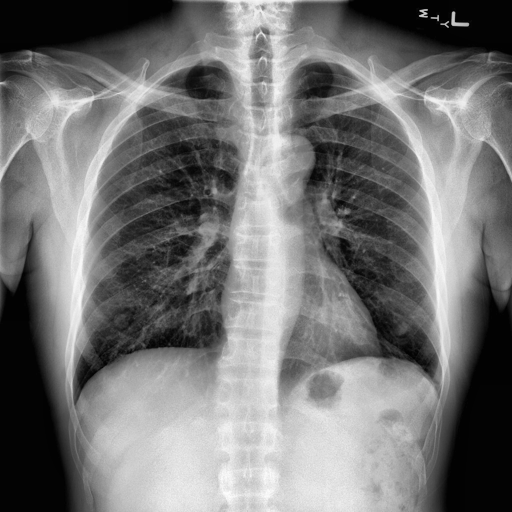
Finding: NORMAL